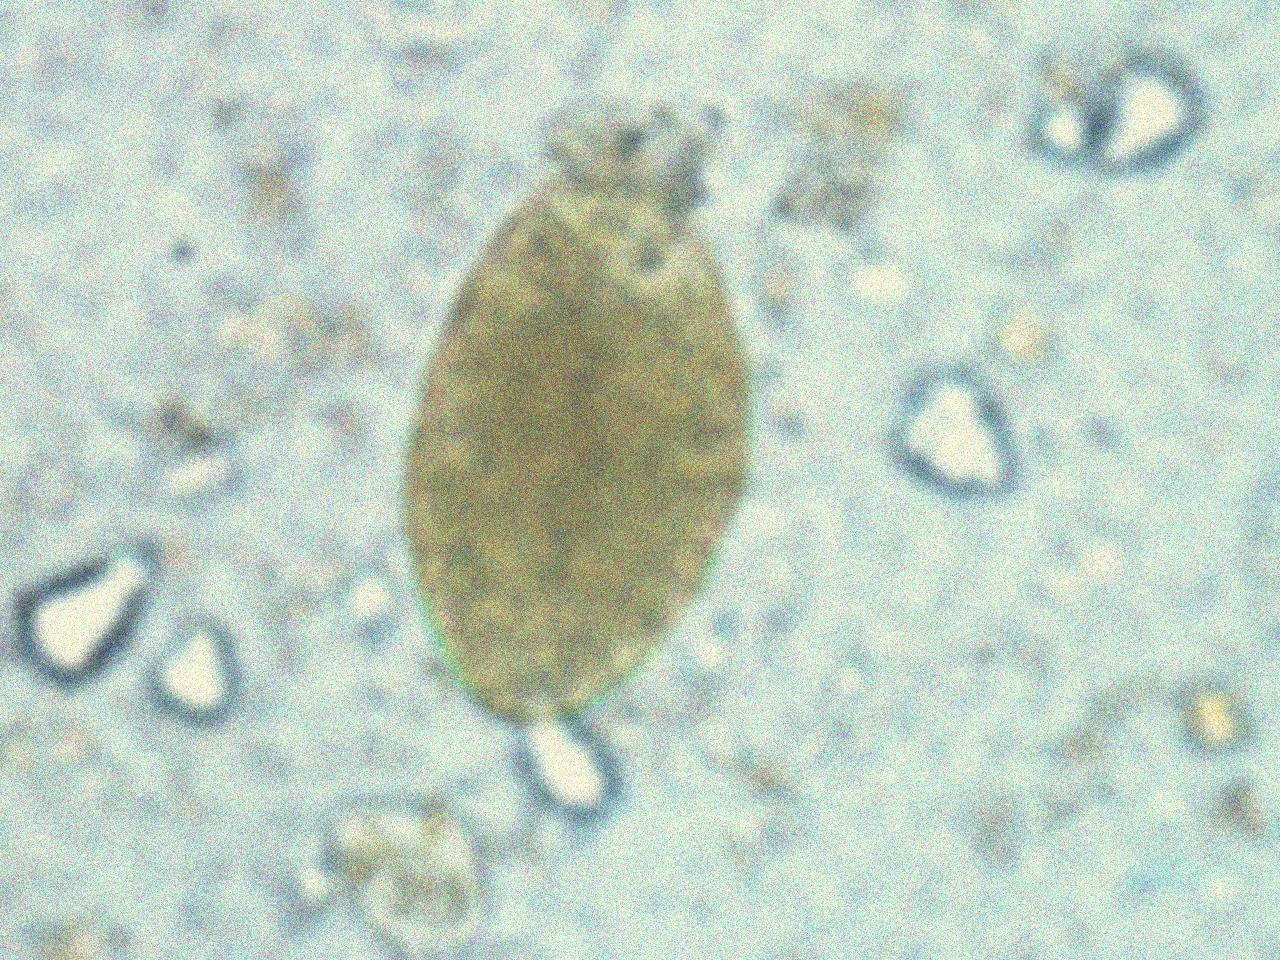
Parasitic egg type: Fasciolopsis buski